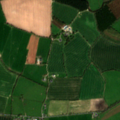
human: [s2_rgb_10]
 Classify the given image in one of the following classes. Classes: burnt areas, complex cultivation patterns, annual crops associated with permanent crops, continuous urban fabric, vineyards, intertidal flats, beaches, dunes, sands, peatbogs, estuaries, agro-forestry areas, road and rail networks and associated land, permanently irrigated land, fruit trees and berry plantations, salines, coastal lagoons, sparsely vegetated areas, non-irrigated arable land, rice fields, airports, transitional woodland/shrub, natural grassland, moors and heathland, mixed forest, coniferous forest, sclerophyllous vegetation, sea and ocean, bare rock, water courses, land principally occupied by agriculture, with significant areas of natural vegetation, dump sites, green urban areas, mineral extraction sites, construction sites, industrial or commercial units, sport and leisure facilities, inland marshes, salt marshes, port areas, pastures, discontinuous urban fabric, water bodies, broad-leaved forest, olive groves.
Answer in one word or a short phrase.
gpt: non-irrigated arable land, pastures, complex cultivation patterns